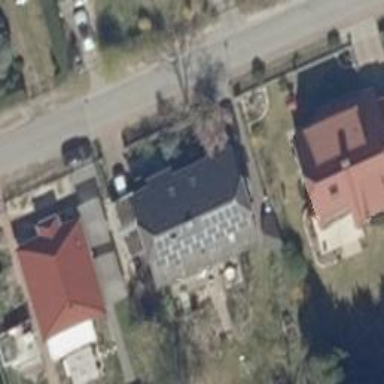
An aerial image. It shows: Small solar photovoltaic panel used as generator to produce electricity.